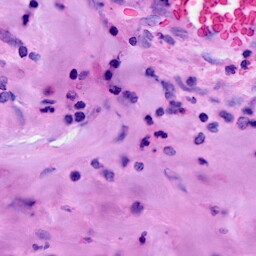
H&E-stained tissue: Breast